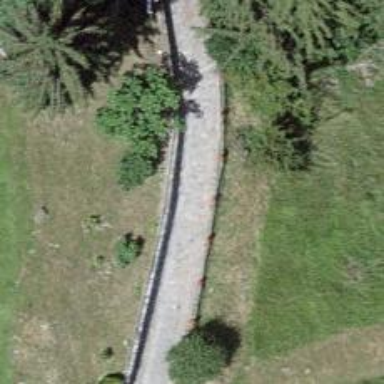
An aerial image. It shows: Track road with flattened cobblestone surface.